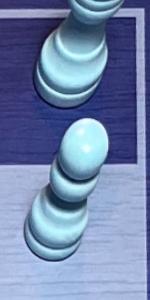
Label: Pawn_White